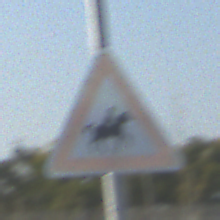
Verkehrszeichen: ReiterLinks
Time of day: SunriseSunset
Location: Outdoor (Urban)
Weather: Clear
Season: NotSpecified
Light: Natural